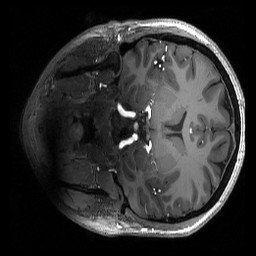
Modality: T1w
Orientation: coronal
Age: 24
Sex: female
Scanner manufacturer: siemens
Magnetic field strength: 6.98 T
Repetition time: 2.53 s
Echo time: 0.00176 s